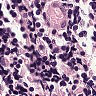
Metastatic tissue present: no